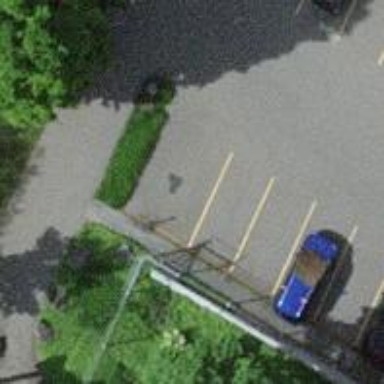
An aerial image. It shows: Car sharing facility.